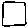
Label: square